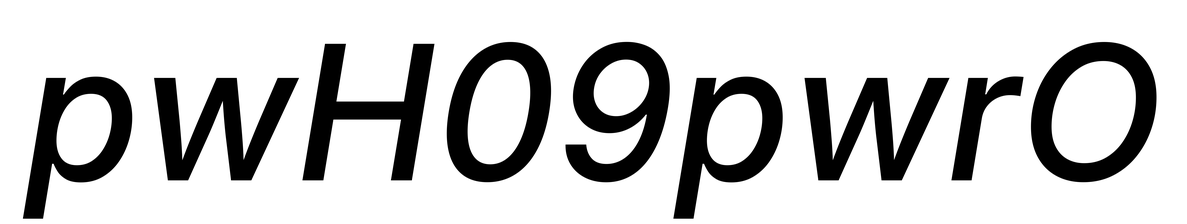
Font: Inter-Italic_Medium_Italic